Question: In VHDL, if you want to increment a std_logic_vector that represents a real number by one, I have come across a few options.
1) Use typecasting datatype conversion functions to change the std_logic vector to a signed or unsigned value, then convert it to an integer, add one to that integer, and convert it back to a std_logic_vector the opposite way than before. The chart below is handy when trying to do this.

2) Check to see the value of the LSB. If it is a '0', make it a '1'. If it is a '1', do a "shift left" and concatenate a '0' to the LSB. Ex: (For a 16 bit vector) vector(15 downto 1) & '0';
In an FPGA, as compared to a microprocessor, physical hardware resources seem to be the limiting factor instead of actual processing time. There is always the risk that you could run out of physical gates.
So my real question is this: which one of these implementations is "more expensive" in an FPGA and why? Are the compilers robust enough to implement the same physical representation?
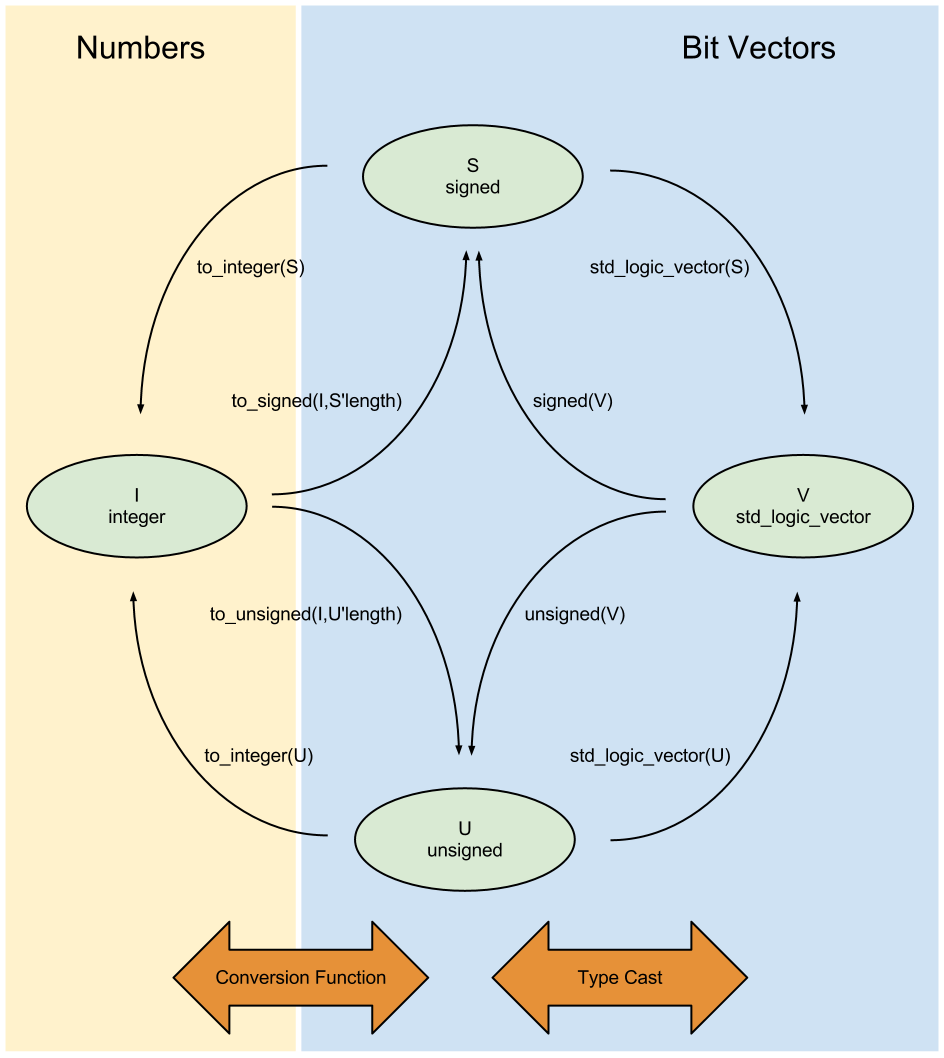
Answer: None of the type conversions cost.
The different types are purely about expressing the design as clearly as possible - not only to other readers (or yourself, next year:-) but also to the compiler, letting it catch as many errors as possible (such as, this integer value is out of range)
Type conversions are your way of telling the compiler "yes, I meant to do that".
Use the type that best expresses the design intent.
If you're using too many type conversions, that usually means something has been declared as the wrong type; stop and think about the design for a bit and it will often simplify nicely. If you want to increment a std_logic_vector, it should probably be an unsigned, or even a natural.
Then convert when you have to : often at top level ports or other people's IP.
Conversions may infinitesimally slow down simulations, but that's another matter.
As for your option 2 : low level detailed descriptions are not only harder to understand than 'a <= a + 1;' but they are no easier for synth tools to translate, and more likely to contain bugs.